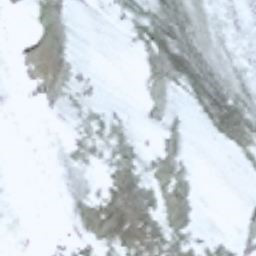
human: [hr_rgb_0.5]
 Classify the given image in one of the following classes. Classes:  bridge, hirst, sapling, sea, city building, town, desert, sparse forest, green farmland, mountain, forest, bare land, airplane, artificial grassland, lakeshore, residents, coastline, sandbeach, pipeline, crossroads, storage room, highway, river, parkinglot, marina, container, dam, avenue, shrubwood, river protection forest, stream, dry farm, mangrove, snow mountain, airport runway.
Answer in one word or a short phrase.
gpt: snow mountain